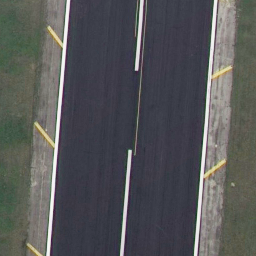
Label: runway